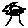
Label: tree